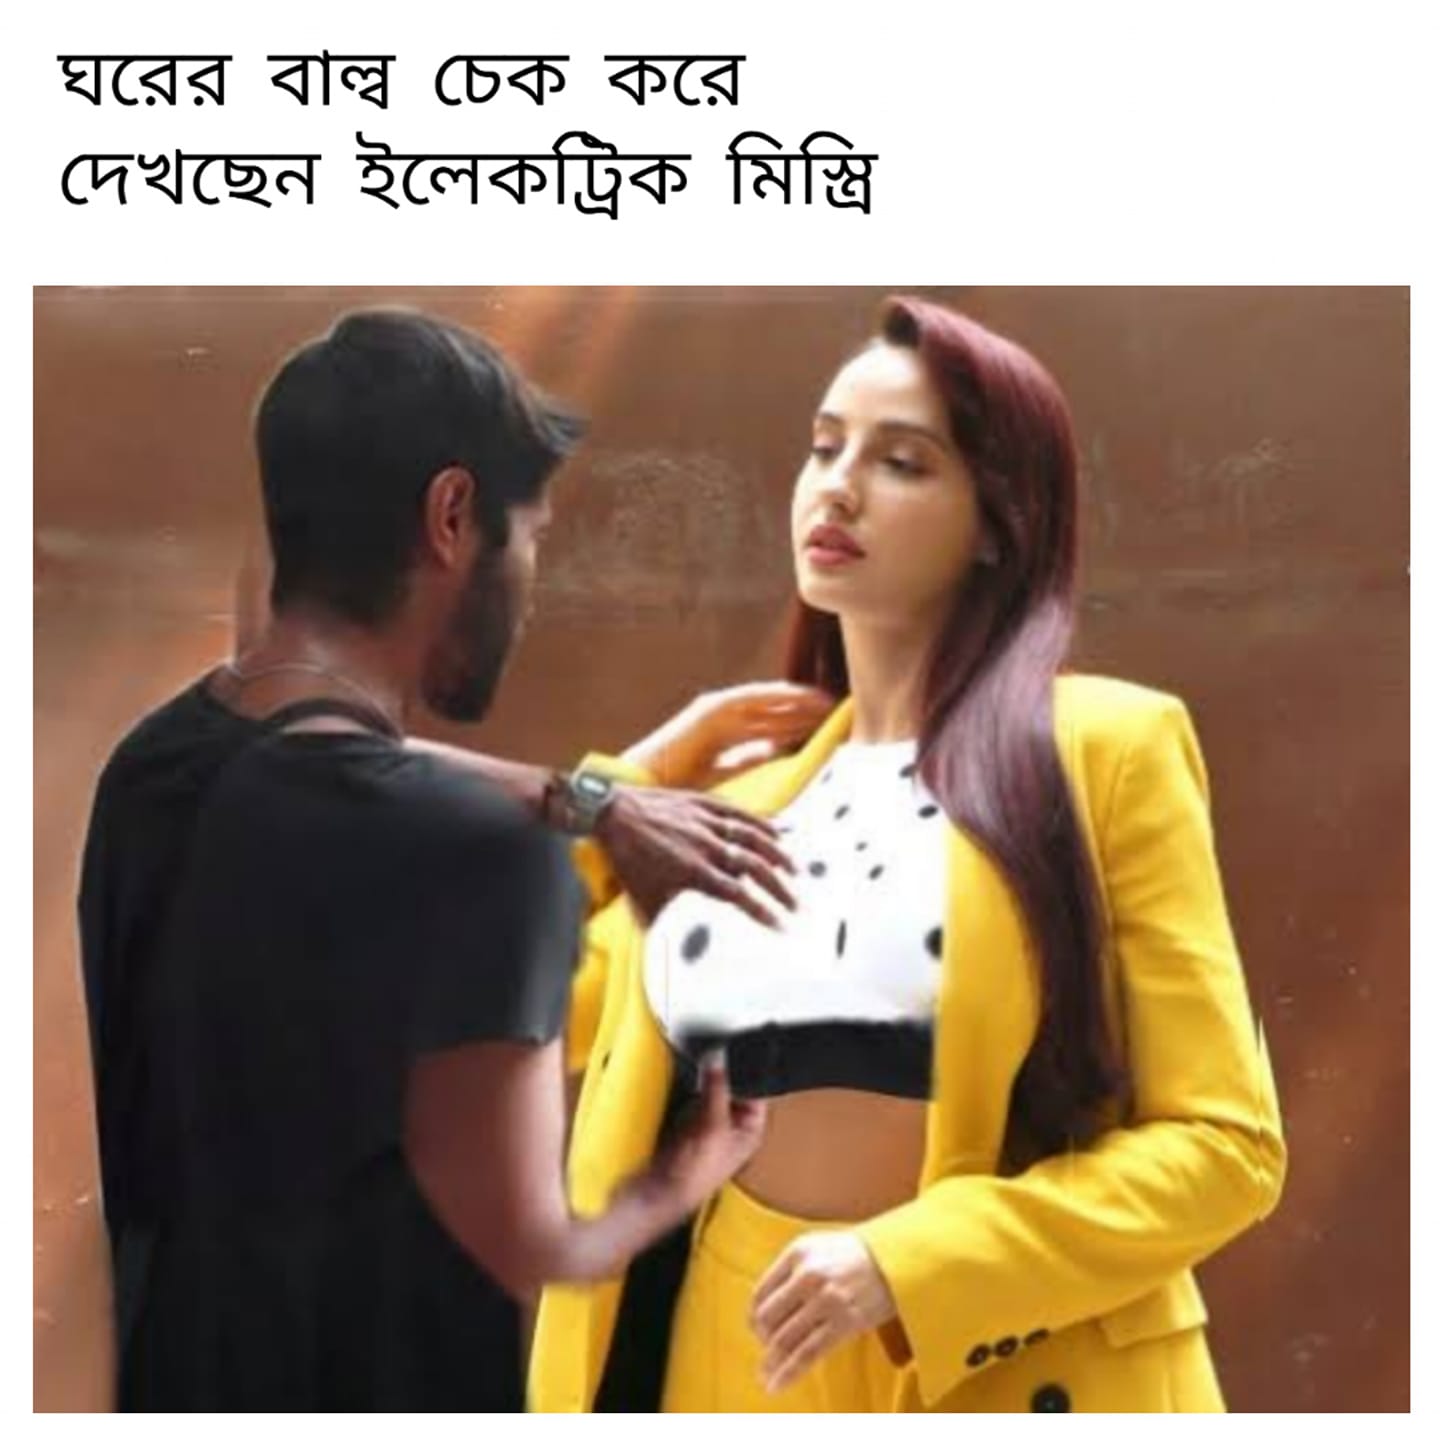
Caption:  ঘরের বাল্ব চেক করে দেখছেন ইলেকট্রিক মিস্ত্রি
Label: hate